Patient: sex M, age 51
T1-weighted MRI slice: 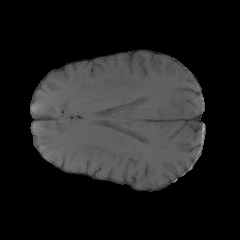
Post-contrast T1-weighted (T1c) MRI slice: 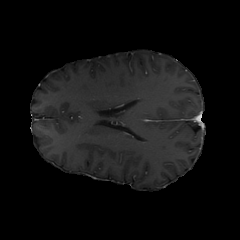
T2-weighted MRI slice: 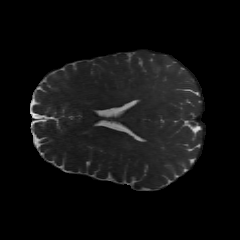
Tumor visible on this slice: no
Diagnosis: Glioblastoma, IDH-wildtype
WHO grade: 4